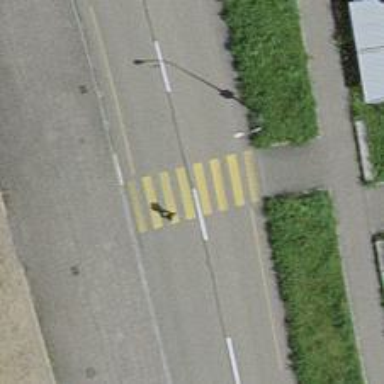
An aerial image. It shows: Uncontrolled zebra crossing on the road.